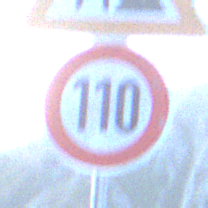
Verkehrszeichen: Geschwindigkeit110
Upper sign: Arbeitsstelle
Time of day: SunriseSunset
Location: Outdoor (RoadRail)
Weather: Clear
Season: NotSpecified
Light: Natural